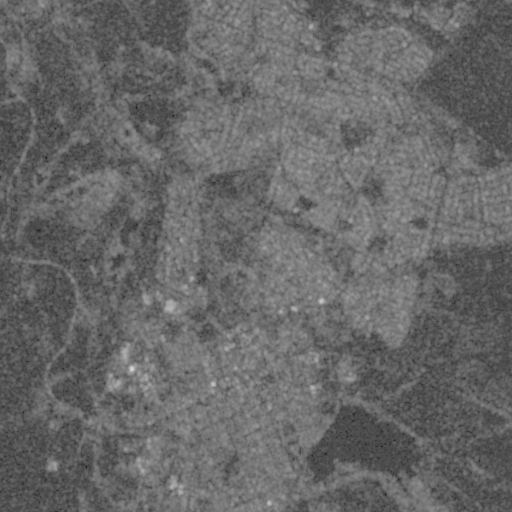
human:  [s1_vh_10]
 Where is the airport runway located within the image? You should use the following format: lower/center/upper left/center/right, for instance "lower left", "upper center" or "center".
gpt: The airport runway is located in the lower right of the image.
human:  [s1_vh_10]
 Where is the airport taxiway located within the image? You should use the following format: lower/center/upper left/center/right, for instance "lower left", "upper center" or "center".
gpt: The airport taxiway is located in the center right of the image.
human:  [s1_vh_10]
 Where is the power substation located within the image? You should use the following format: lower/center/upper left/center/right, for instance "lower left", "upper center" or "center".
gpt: The power substation is located in the lower left of the image.
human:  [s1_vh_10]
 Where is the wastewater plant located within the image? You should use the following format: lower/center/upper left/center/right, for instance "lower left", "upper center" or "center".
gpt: The wastewater plant is located in the upper left of the image.
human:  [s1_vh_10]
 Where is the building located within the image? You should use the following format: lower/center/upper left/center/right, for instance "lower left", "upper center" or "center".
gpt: There is no building in the image.

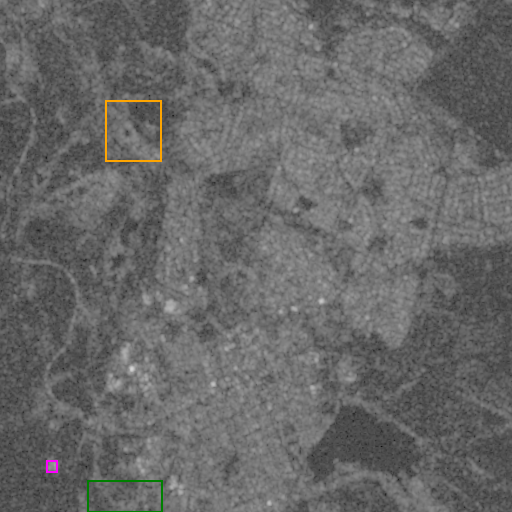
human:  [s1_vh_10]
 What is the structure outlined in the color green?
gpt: The structure outlined in green is a park.
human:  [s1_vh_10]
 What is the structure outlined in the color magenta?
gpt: The structure outlined in magenta is a power substation.
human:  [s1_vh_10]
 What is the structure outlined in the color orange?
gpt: The structure outlined in orange is a wastewater plant.
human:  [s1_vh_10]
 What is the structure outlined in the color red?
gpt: There is no red outline.